Interaction volume radius: 5 \u00c5
Interaction volume height: 10 \u00c5
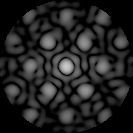
Disorder parameter: 0.4675